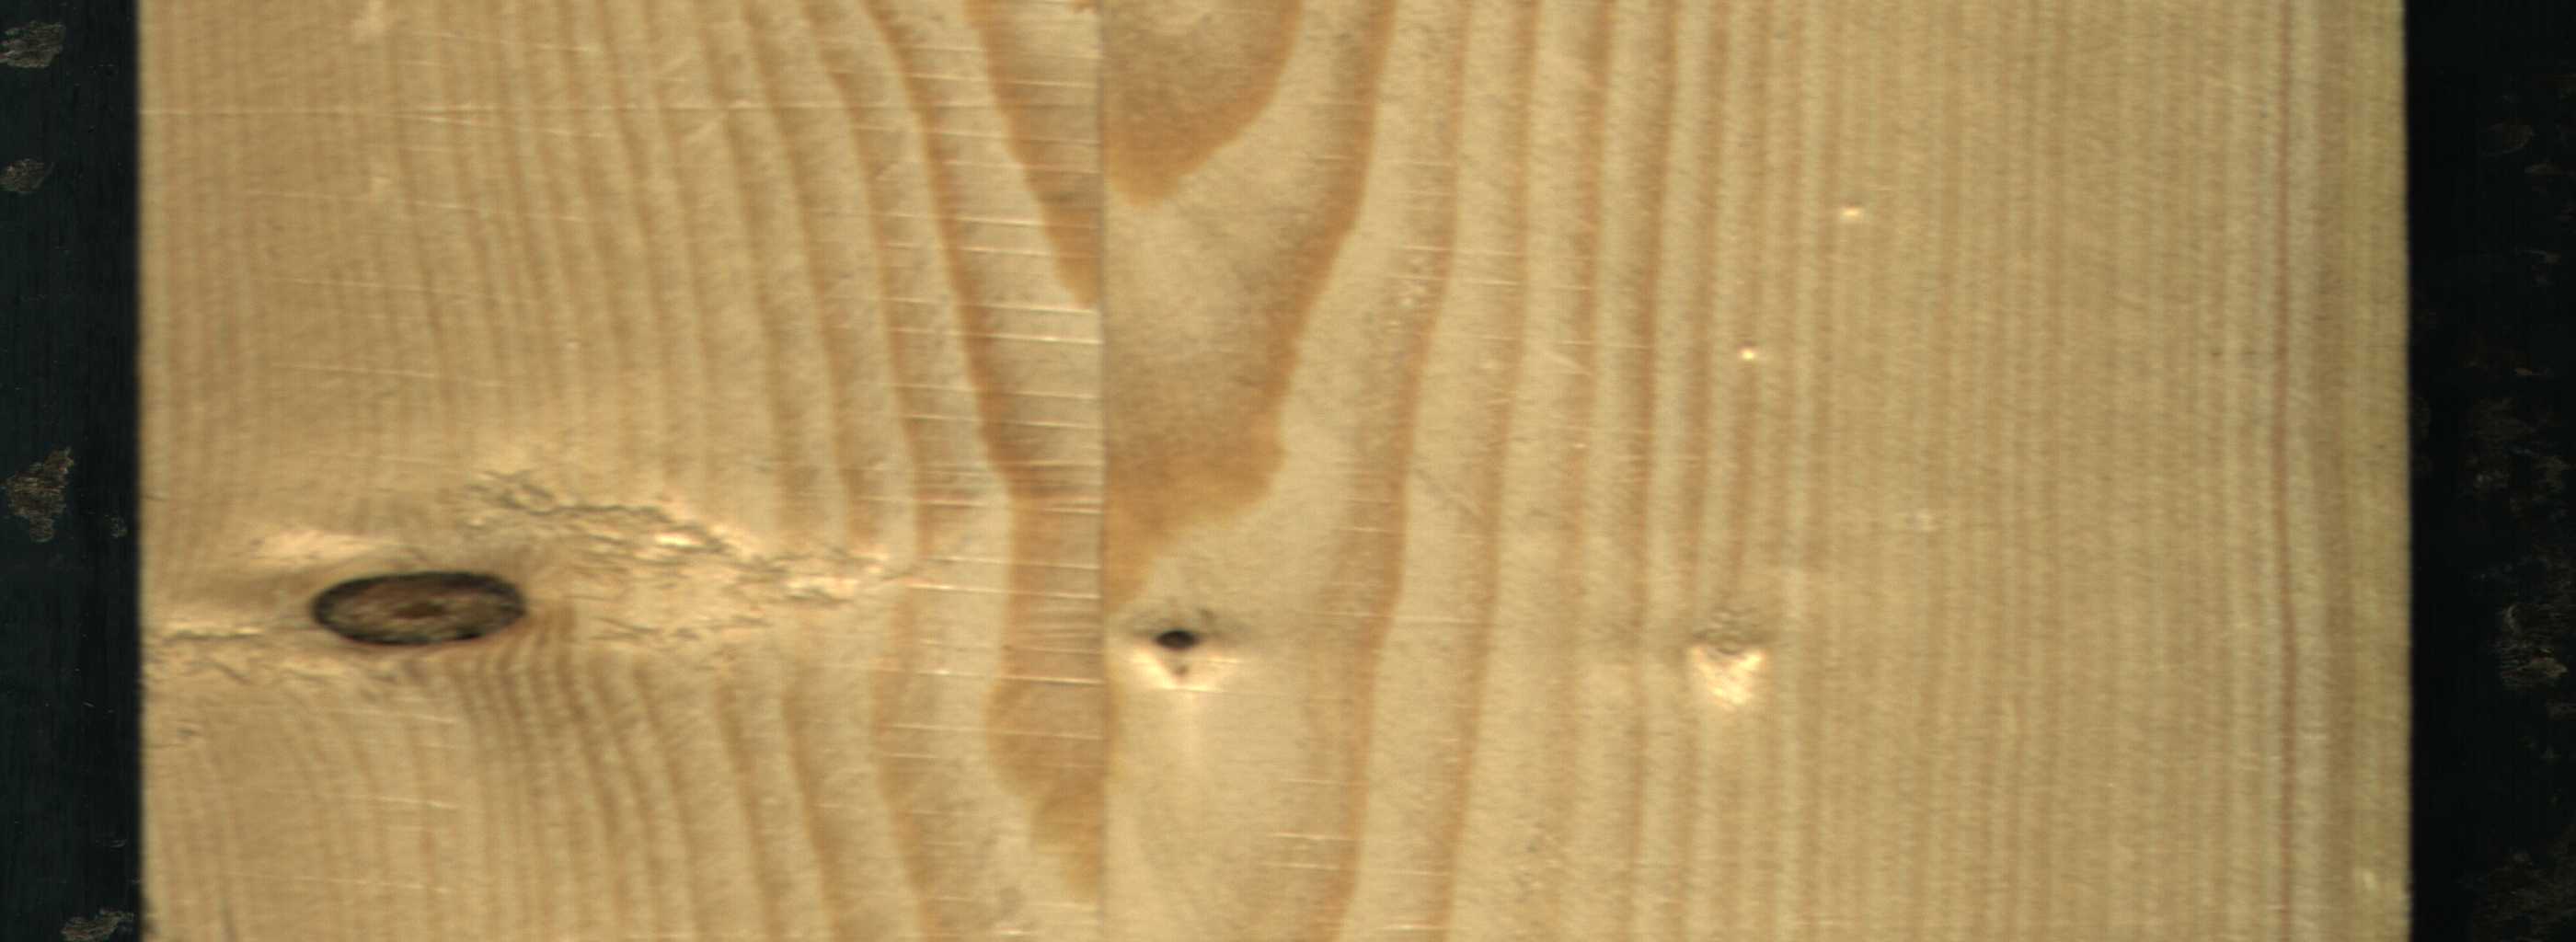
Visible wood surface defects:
Dead_Knot
Dead_Knot